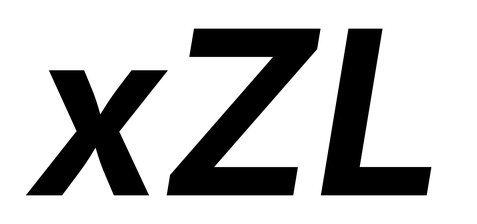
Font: Inter-Italic_Bold_Italic